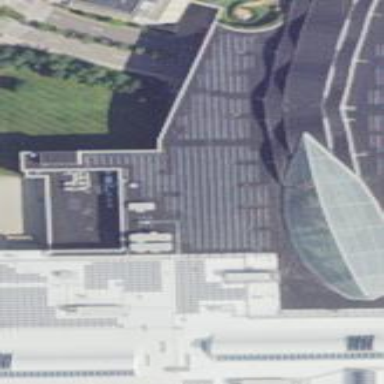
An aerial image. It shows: Solar power generator utilizing photovoltaic technology with solar photovoltaic panels.